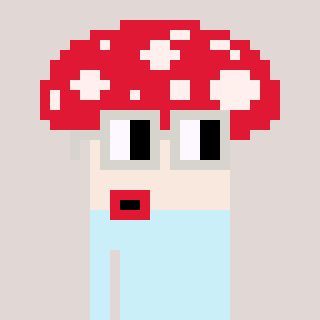
a pixel art character with square light gray glasses, a mushroom-shaped head and a yellow-colored body on a warm background